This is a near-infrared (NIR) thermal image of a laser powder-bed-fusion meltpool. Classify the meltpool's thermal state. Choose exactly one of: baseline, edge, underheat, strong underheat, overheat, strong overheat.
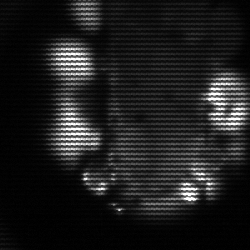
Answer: strong underheat